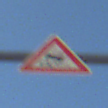
Verkehrszeichen: SchleuderOderRutschgefahr
Umgebung: Outdoor, RoadRail
Tageszeit: MorningAfternoon
Wetter: Clear
Licht: Natural
Jahreszeit: NotSpecified
Kontrast: HighContrast